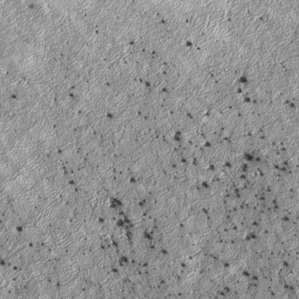
Label: frost